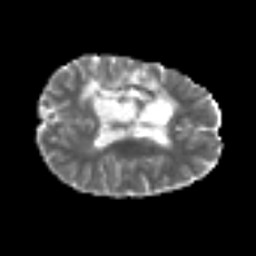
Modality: MD
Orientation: axial
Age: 31
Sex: female
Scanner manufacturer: siemens
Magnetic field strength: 3 T
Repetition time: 6.1 s
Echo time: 0.101 s